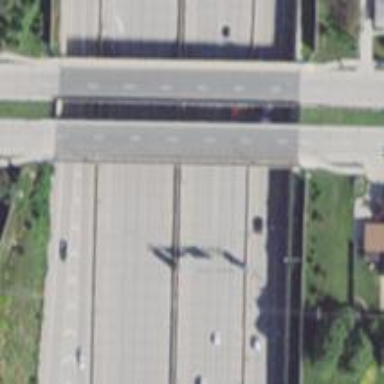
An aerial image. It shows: Tertiary road with asphalt surface that crosses dual carriageway on bridge.